Field crop: tomato
Growth stage: 1
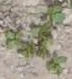
Species: portulaca